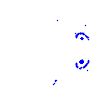
Particle: electron